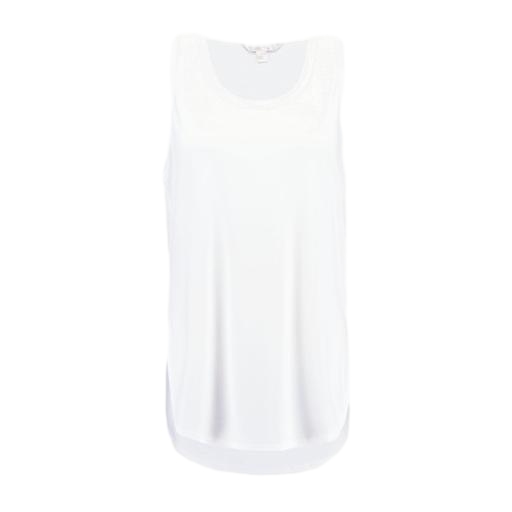
white curved hem tank top, silky tanktop, white high gauge relaxed tank, white background